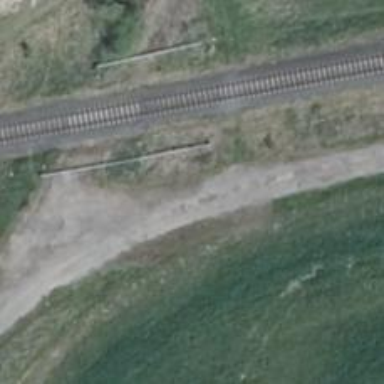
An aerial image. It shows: Gravel track with grade 2 quality.